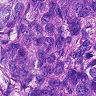
Metastatic tissue present: yes